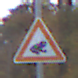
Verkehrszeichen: AmphibienwanderungLinks
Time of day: SunriseSunset
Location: Outdoor (Nature)
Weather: PartlyCloudy
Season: Autumn
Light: Natural